Question: I have a jqgrid that sends update post data to my php for processing to a database. right now i have a problem with converting three of those columns into the desired yyyy-mm-dd format for injecting into a mysql database. How do i convert data in this array from m/d/Y to mysql yyyy-mm-dd?Where the heck do I convert correctly so the data is processed correctly and sent to database? Please I really need help any suggestions?

jqgrid Colmodel code:
'''
{name:'lastvisit', index:'lastvisit', width:70, align:'right',formatter: 'date',srcformat:'yyyy-mm-dd',newformat: 'm/d/yy',editable:true, edittype: 'text',mtype:'POST' , editoptions:{size:10, dataInit:function(elem){$(elem).datepicker({dateFormat:'m/d/yy'});}}} ,
{name:'cdate', index:'cdate', width:70, align:'right',formatter: 'date',srcformat:'yyyy-mm-dd',newformat: 'm/d/yy', edittype: 'text',editable:true ,mtype:'POST' ,editoptions:{size:10, dataInit:function(elem){$(elem).datepicker({dateFormat:'m/d/yy'});}}} ,
{name:'ddate', index:'ddate', width:70, align:'right',formatter: 'date',srcformat:'yyyy-mm-dd',newformat: 'm/d/yy',date:'true',editable:true, edittype: 'text',editoptions:{size:10, dataInit:function(elem){$(elem).datepicker({dateFormat:'m/d/yy'});}}} ,
'''
here is my PHP code:
'''
/* columns array format: $_POST['VARIABLE'] => 'DB column name' */
$crudColumns = array(
'id'=>'id'
,'name'=>'name'
,'id_continent'=>'id_continent'
,'lastvisit'=>'lastvisit'
,'cdate'=>'cdate'
,'ddate'=>'ddate'
);
'''
Then they are cleaned and readied for processing:
'''
/*----====|| GET and CLEAN THE POST VARIABLES ||====----*/
foreach ($postConfig as $key => $value){
if(isset($_REQUEST[$value])){
$postConfig[$key] = fnCleanInputVar($_REQUEST[$value]);
}
}
foreach ($crudColumns as $key => $value){
if(isset($_REQUEST[$key])){
$crudColumnValues[$key] = '"'.fnCleanInputVar($_REQUEST[$key]).'"';
}
}
'''
databse connect then sent to database for update row:
'''
case $crudConfig['update']:
/* ----====|| ACTION = UPDATE ||====----*/
if($DEBUGMODE == 1){$firephp->info('UPDATE','action');}
$sql = 'update '.$crudTableName.' set ';
/* create all of the update statements */
foreach($crudColumns as $key => $value){ $updateArray[$key] = $value.'='.$crudColumnValues[$key]; };
$sql .= implode(',',$updateArray);
/* add any additonal update statements here */
$sql .= ' where id = '.$crudColumnValues['id'];
if($DEBUGMODE == 1){$firephp->info($sql,'query');}
mysql_query( $sql )
or die($firephp->error('Couldn t execute query.'.mysql_error()));
break;
'''
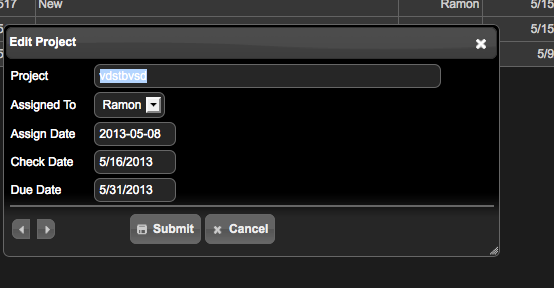
Answer: I may not have understood the question, but if you're asking how to convert from one date format to another...
'''
$bad_date = '5/16/2013';
$good_date = date('Y-m-d', strtotime($bad_date)); // returns 2013-05-16
'''
... and you could change your 'foreach ($crudColumns)' code like this ...
'''
foreach ($crudColumns as $key => $value){
if(isset($_REQUEST[$key])){
if ($key == 'lastvisit' || $key == 'cdate' || $key == 'ddate') {
$crudColumnValues[$key] = '"'.date('Y-m-d', strtotime($_REQUEST[$key])).'"';
} else {
$crudColumnValues[$key] = '"'.fnCleanInputVar($_REQUEST[$key]).'"';
}
}
}
'''